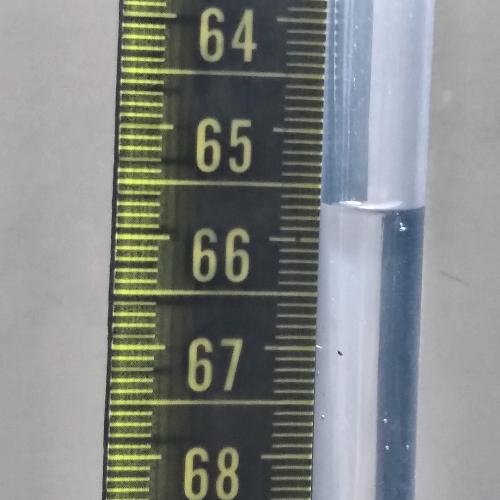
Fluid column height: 65.7 cm